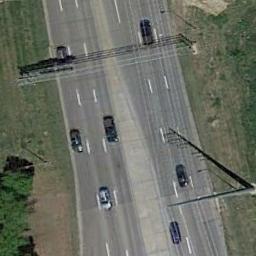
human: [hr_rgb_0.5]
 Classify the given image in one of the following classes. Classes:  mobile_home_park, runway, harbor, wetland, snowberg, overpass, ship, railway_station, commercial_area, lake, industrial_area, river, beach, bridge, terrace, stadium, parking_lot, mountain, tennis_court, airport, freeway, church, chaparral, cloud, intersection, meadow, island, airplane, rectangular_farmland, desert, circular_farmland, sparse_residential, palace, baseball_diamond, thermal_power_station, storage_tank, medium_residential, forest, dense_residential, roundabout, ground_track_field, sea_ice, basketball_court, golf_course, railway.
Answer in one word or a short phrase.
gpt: freeway